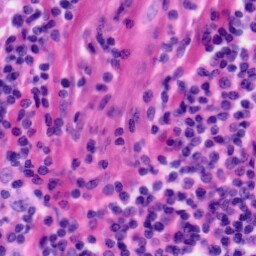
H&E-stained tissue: Tonsil